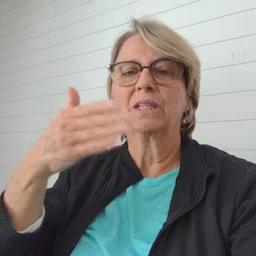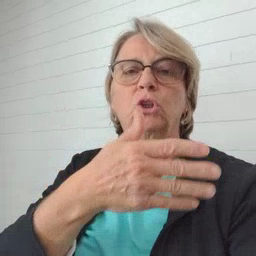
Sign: fish